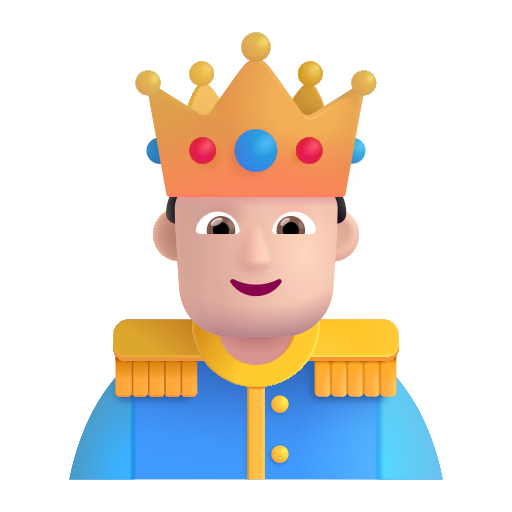
prince color light